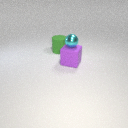
large purple rubber cube below small cyan metal sphere